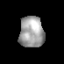
Tissue: prostate
Cell type: T cells
Senescence score: 0.3552
Nuclear area (px): 754
Mean DAPI intensity: 160.874